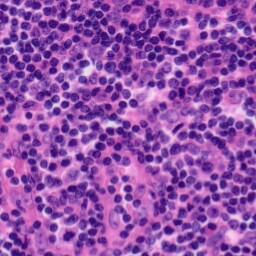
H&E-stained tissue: Tonsil